Field crop: maize
Growth stage: 2
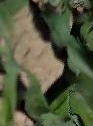
Species: maize